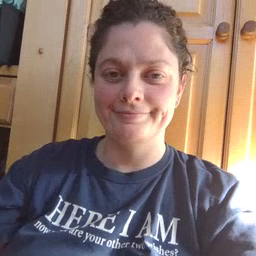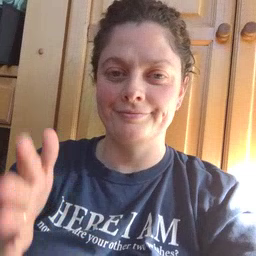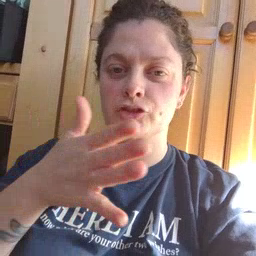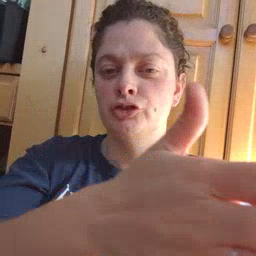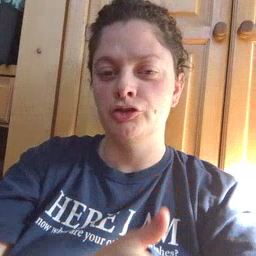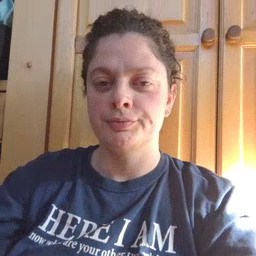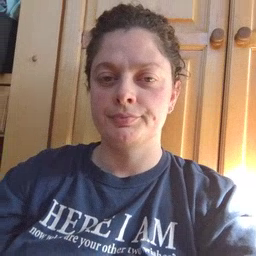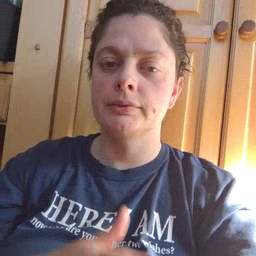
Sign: fish